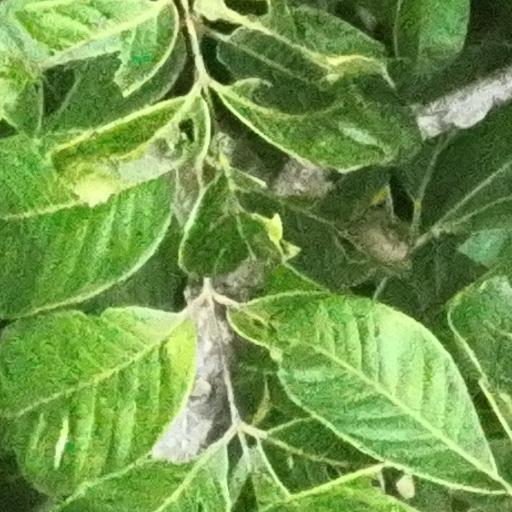
Species: Spondias mombin
GBIF accepted scientific name: Spondias mombin
Crown area (m\u00b2): 110.11